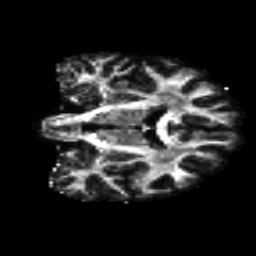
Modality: FA
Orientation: coronal
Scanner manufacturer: siemens
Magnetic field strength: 3 T
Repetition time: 4.16 s
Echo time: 0.0806 s